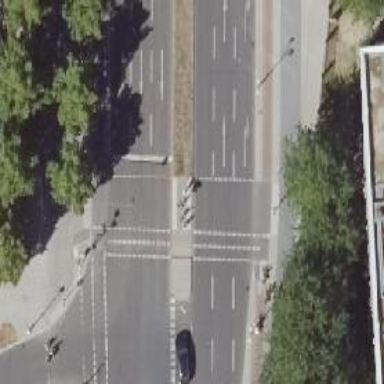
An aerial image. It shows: Secondary road with dual carriageway and asphalt surface. It has cycle track on the right.